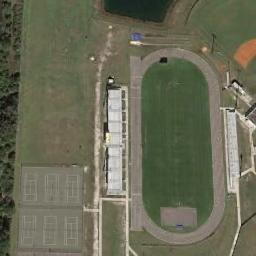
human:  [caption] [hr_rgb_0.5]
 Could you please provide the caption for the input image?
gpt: The ground track field is on a lawn and some other sports areas are next to the ground track field .

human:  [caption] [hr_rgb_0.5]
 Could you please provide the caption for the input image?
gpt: There are green lawns around the ground track field with a gray track .

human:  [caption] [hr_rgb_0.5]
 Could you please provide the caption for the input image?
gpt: The ground track field is between two buildings .

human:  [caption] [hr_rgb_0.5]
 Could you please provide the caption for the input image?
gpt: There is a big track and field on the green field .